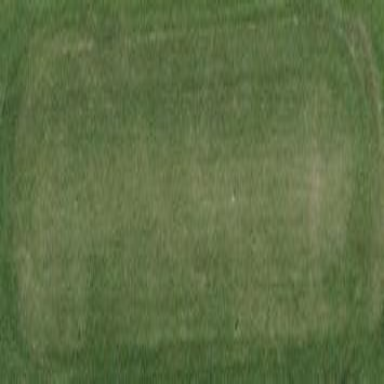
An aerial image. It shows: Golf tee on grassy land.